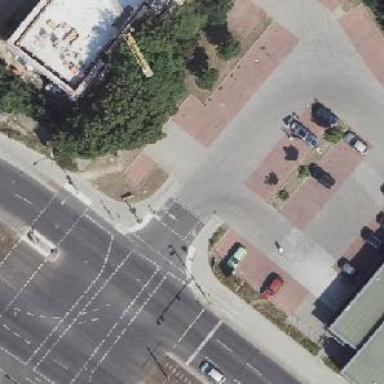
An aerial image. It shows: Crossing with traffic signals.